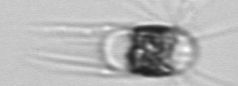
Label: Corethron_hystrix